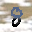
Label: 8